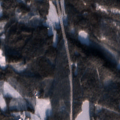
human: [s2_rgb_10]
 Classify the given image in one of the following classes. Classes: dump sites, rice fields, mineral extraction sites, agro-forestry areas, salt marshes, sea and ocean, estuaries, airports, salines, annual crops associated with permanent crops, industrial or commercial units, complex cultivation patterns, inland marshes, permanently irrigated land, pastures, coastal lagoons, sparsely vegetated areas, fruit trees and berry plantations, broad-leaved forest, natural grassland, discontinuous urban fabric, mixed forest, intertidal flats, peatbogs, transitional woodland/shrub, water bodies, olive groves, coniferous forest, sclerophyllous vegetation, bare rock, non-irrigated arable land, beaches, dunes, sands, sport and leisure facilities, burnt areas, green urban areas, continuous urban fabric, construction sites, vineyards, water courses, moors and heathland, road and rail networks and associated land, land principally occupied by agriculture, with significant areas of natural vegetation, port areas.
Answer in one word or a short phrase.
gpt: land principally occupied by agriculture, with significant areas of natural vegetation, coniferous forest, mixed forest